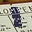
Label: 1